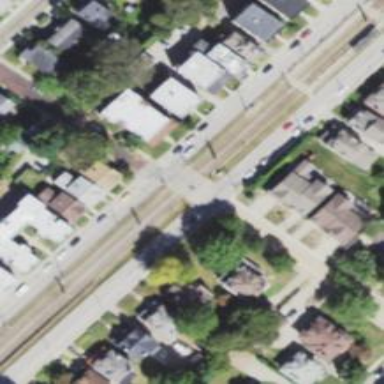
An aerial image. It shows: Railway level crossing.